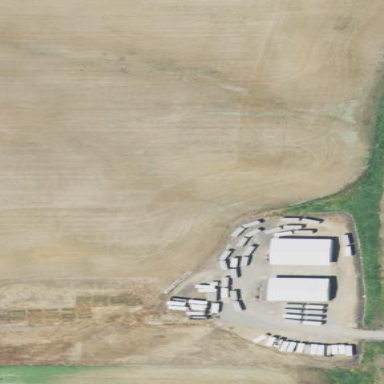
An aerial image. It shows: Farmyard area.